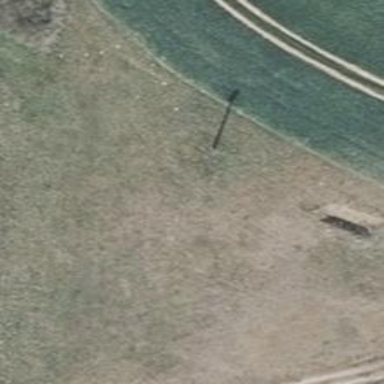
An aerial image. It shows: Minor power line with 3 cables.